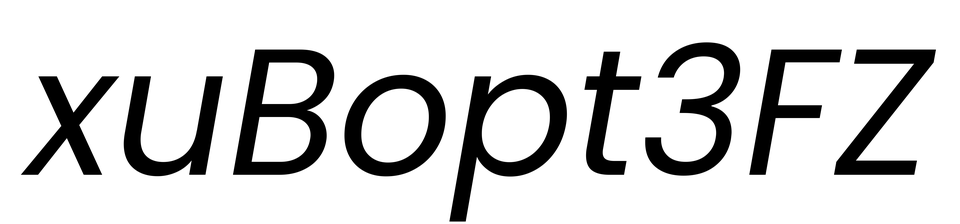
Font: Poppins-Italic